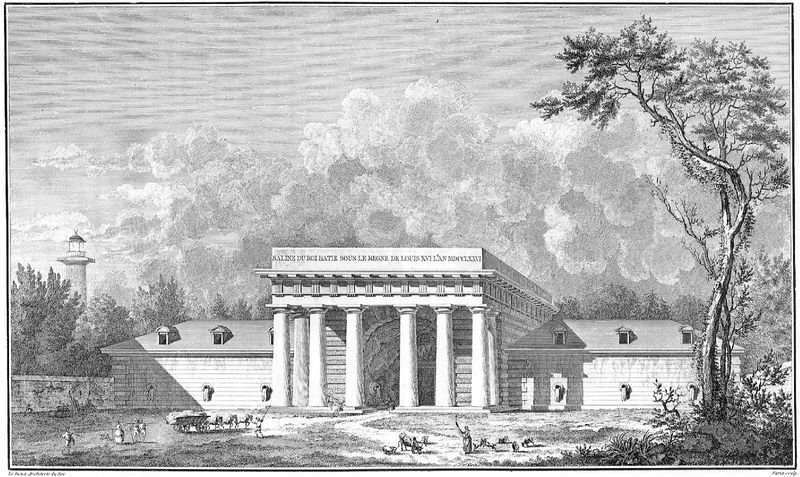
Titel: “L´Architecture considérée sous le rapport de l´art, des moers et de la législation”
Künstler: Claude Nicolas Ledoux
Schlagwörter: baum, gewitter, himmel, schatten, wolken, bäume, frauen, menschen, grau, licht, säulen, zeichnung, haus, tiere, pferde, räder, turm, ernte, giebel, mauer, wagen, leuchtturm, gauben, stich, tempel, pferdegespann